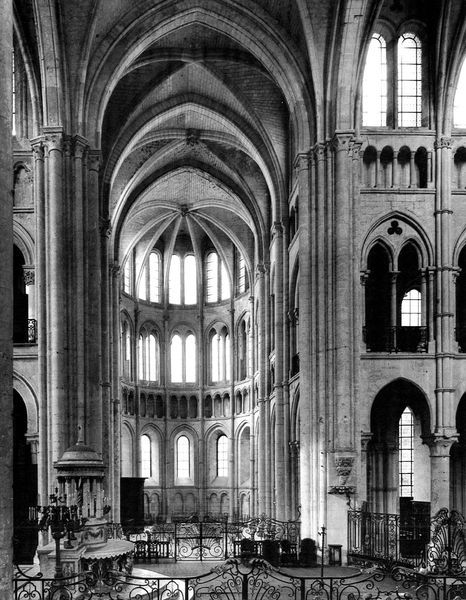
Titel: Kathedrale Notre-Dame in Noyon
Standort: Noyon, Notre-Dame (EU - F)
Schlagwörter: fenster, frankreich, licht, pfeiler, säulen, architektur, gitter, kirche, decke, drei, innen, gotik, schiff, kuppel, arch, arches, architecture, balcony, chair, church, column, columns, hall, steps, white, window, black, chairs, empty, gray, interior, windows, kerzen, floor, geländer, galerien, foto, bögen, gewölbe, dom, schwarzweiß, altar, hauptschiff, kapitell, kreuzrippen, kreuzrippengewölbe, gotisch, obergaden, querhaus, seitenschiff, spitzbögen, stone, apsis, romanik, building, chor, roof, sun, baroque, light, gothik, black and white, castle, shadow, photo, absperrung, fence, sunlight, lisenen, romanisch, atrium, aufriß, arc, archway, dome, vierung, apse, cathedral, ink, nave, ceiling, gate, stories, biforium, dreipass, english, gothic, tracery, trefoil, shadows, frühgotik, pillar, candles, kreuzbewölbe, vault, photograph, photography, bleiverglasung, chruch, ceremony, tall, rotunda, iron, wandaufbau, tables, foyer, high, levels, indoor, arcade, inside, ribbed, vaulted, gates, chorgitter, noyon, indoors, monestary, photogrpah, high ceiling, place of worship, wrought iron, ceilings, sacristy, troyes, diptich, apsida, deambulatorium, altars, anteroom, romanesco, fenced, ante, borocco, cafedrial, cadedral, apsos